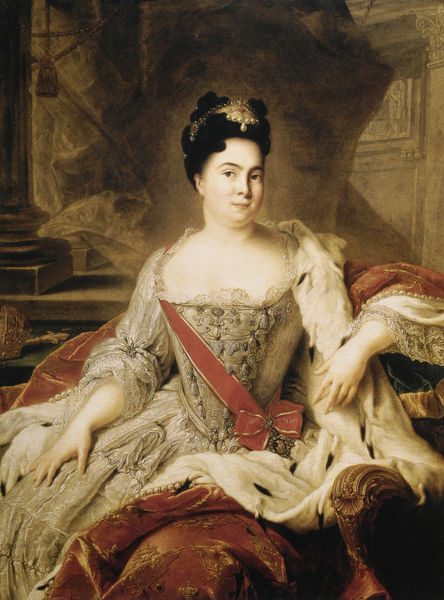
Titel: Catherine I
Künstler: Jean-Marc Nattier
Standort: Sankt Petersburg
Institution: Musée de l'Ermitage
Schlagwörter: gemälde, hand, umhang, weiß, gelb, ocker, sitzen, ausschnitt, braun, brust, decolte, elegant, finger, frankreich, frau, frisur, grau, haar, hell, hintergrund, kleid, licht, mund, nase, raum, schmuck, schwarz, stuhl, säule, säulen, zimmer, blick, dame, haus, rot, tuch, malerei, schleife, wand, arm, arme, augen, barock, blass, gesicht, haarschmuck, hermelin, pelz, samt, sockel, spitze, ärmel, bildnis, hände, portrait, porträt, vorhang, öl, gewand, gold, haare, mantel, pose, reich, sessel, sitzend, adel, decke, brosche, diadem, kinn, krone, perle, perlen, rokoko, schön, seide, vornehm, fell, luise, perücke, schärpe, herrschaft, lächeln, seitlich, sofa, lehne, sitz, mieder, treppe, thron, dick, sitzende, draperie, stufen, quaste, faltenwurf, hochsteckfrisur, couch, edel, rüschen, gemach, porzellan, orden, scherpe, nerz, brokat, puppe, doppelkinn, portät, silbern, chic, korsett, tiara, absolutismus, adelig, adlige, herrscherin, königin, monarchie, pelt, marie, schaft, dicklich, kaiserin, nattier, anmut, corsage, prunkvoll, herzogin, drapperie, hare, rote schleife, corsett, dekoltet, prächtiges kleid, schmusk, hochstckfrisur, schwerpe, prupur, abmut